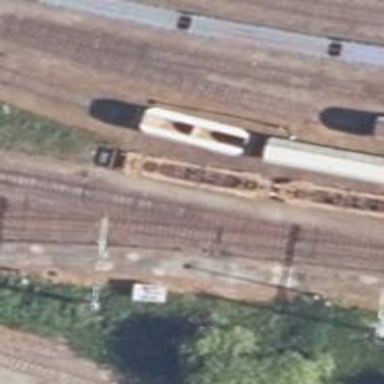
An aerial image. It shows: Railway switch.